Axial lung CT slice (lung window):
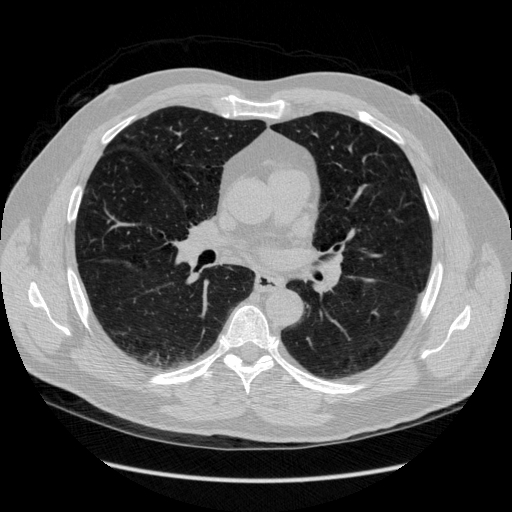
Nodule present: no